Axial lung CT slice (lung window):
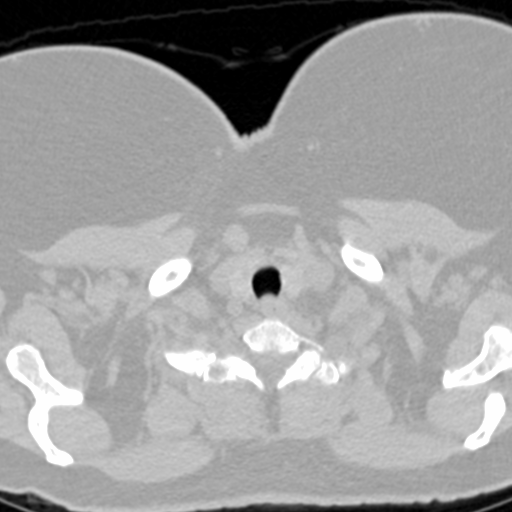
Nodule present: no